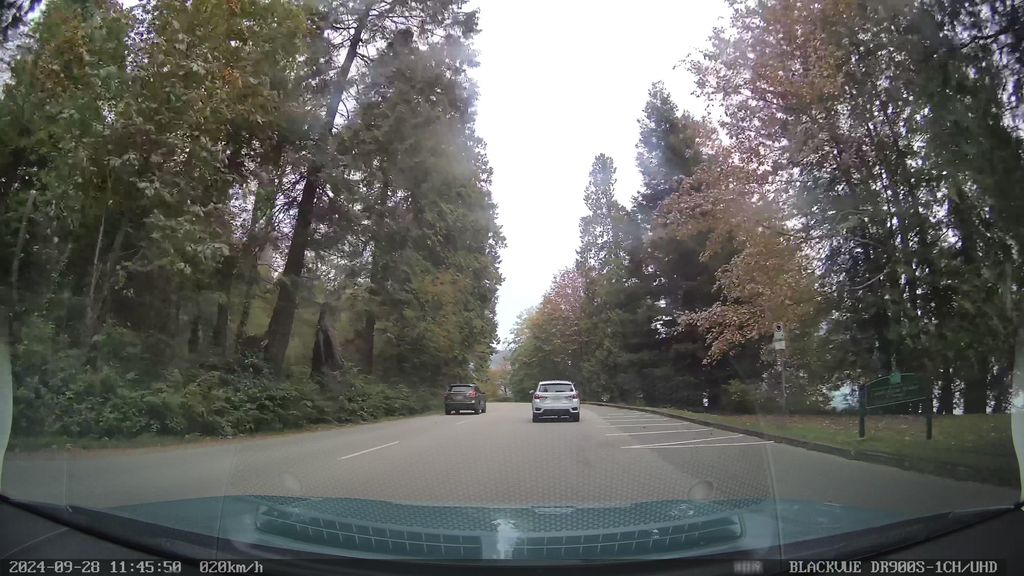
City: vancouver